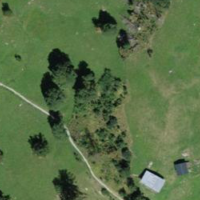
EUNIS habitat code: 26
Species observed at this site:
Xylena exsoleta